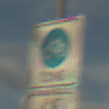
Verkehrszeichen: BeginnFahrradzone
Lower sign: EinspurigeFahrzeugeFrei6
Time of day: Midday
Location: Outdoor (RoadRail)
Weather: PartlyCloudy
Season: NotSpecified
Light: Natural